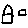
Label: house